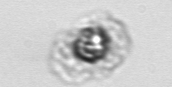
Label: Emiliania_huxleyi